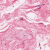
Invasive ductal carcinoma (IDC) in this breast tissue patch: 0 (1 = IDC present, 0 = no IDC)